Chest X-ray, AP view. Patient: 48 years old, sex M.
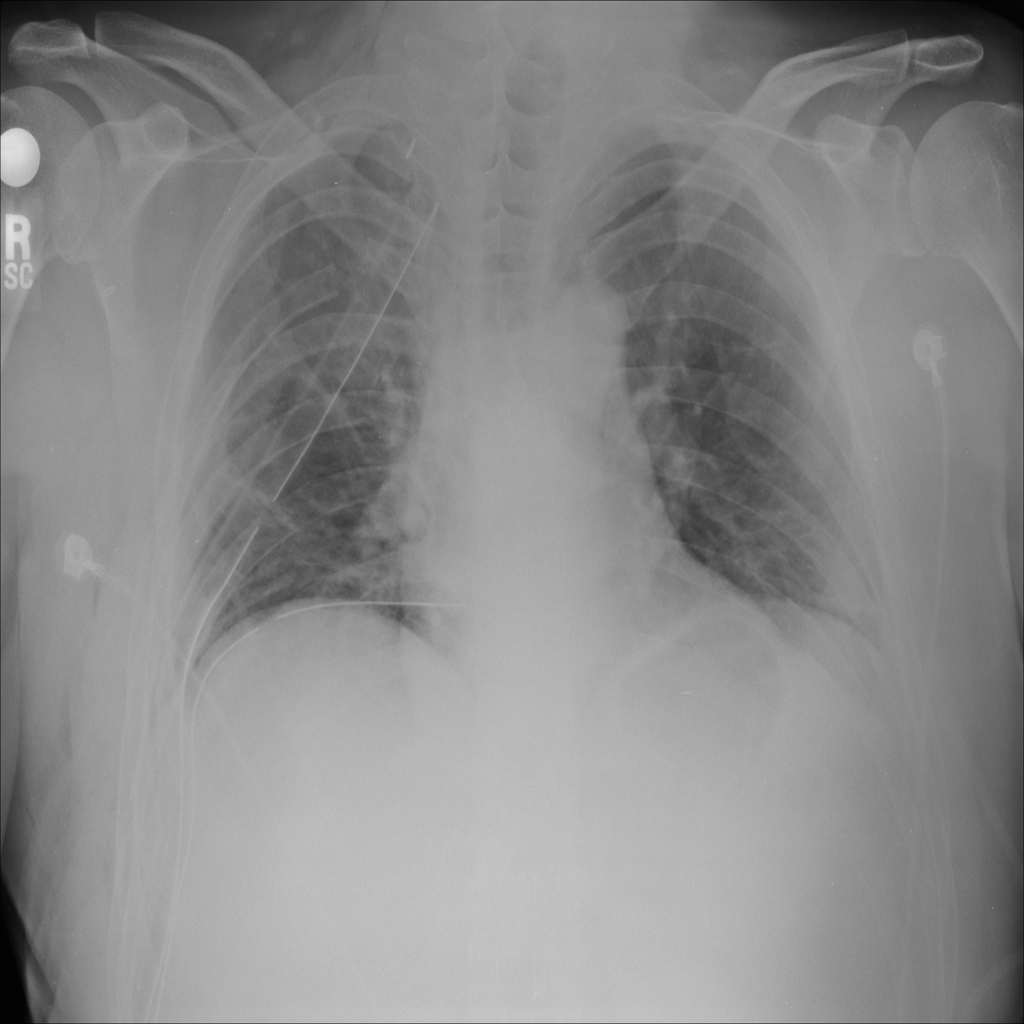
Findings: No Finding